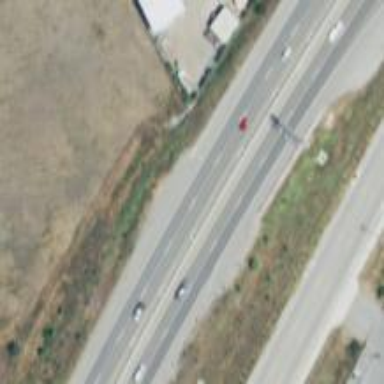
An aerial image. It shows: Expressway with asphalt surface classified as trunk highway.